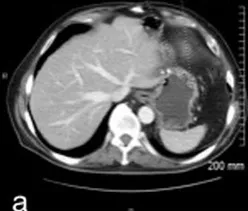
Nivolumab treatment. Extensive necrosis with no viable tumor (H&E, x100).
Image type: radiology (ct)